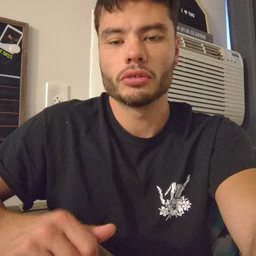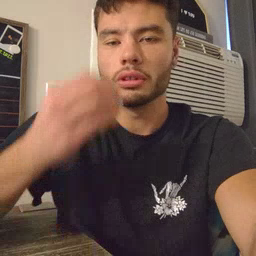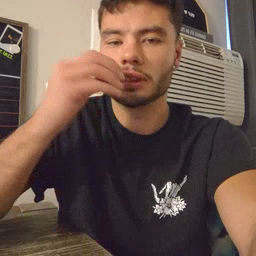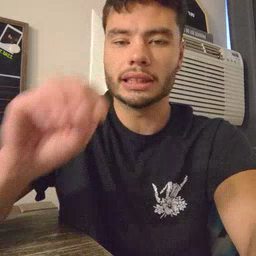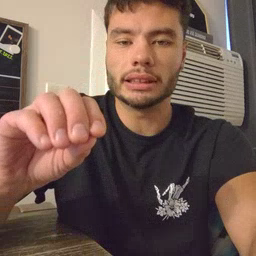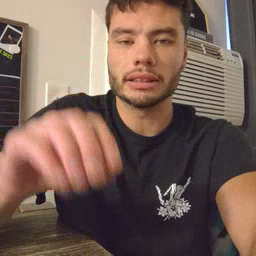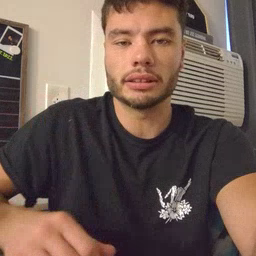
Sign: kiss